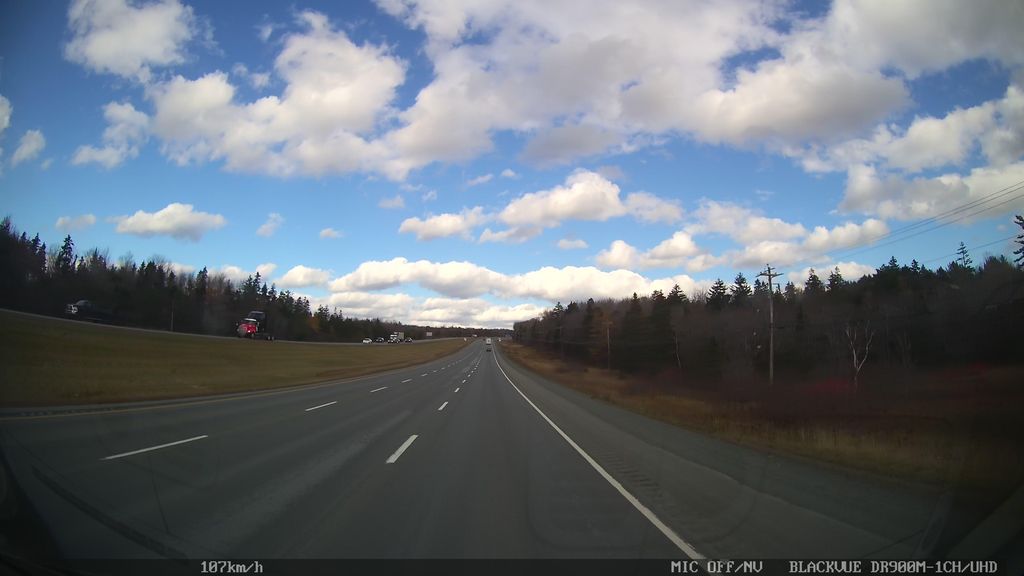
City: halifax